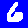
Digit: 6